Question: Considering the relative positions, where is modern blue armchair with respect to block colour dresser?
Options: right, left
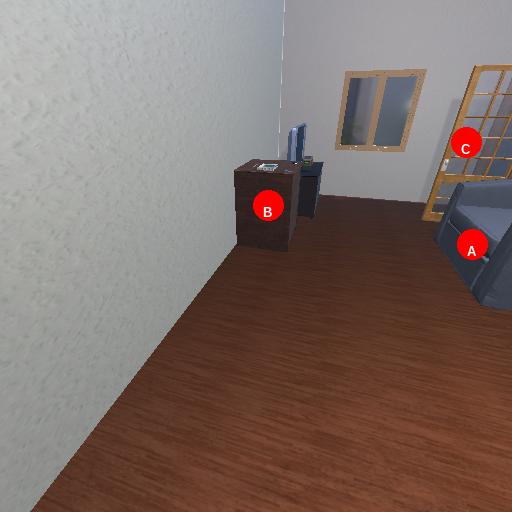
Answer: right